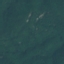
Land use / land cover class: Forest